Question: I'm a bit stumped. I have an unordered list with 5 items. The 3rd item is styled to appear larger than the others.
When clicking on an item, I would like that item to animate into the middle position (like a carousel), and for the remaining list items to shift up or down accordingly.

'''
<ul>
<li>one</li>
<li>two</li>
<li class="bigOne">three</li>
<li>four</li>
<li>five</li>
</ul>
'''
So if I clicked on the fifth item - the list would become:
'''
<ul>
<li>three</li>
<li>four</li>
<li class="bigOne">five</li>
<li>one</li>
<li>two</li>
</ul>
'''
And if clicking on the 2nd item the list would become:
'''
<ul>
<li>five</li>
<li>one</li>
<li class="bigOne">two</li>
<li>three</li>
<li>four</li>
</ul>
'''
I've been able to shift the item into the third position - however, I can't quite figure out how to shift all the other items up and animate them into position. I've spent hours messing about with various bits of code over the weekend - but cant get it working.
Here is a link to JS fiddle:
<URL>
As you can see - I'm getting a weird bunching at the start 1, 1 and no class is added to the middle (3rd) element.
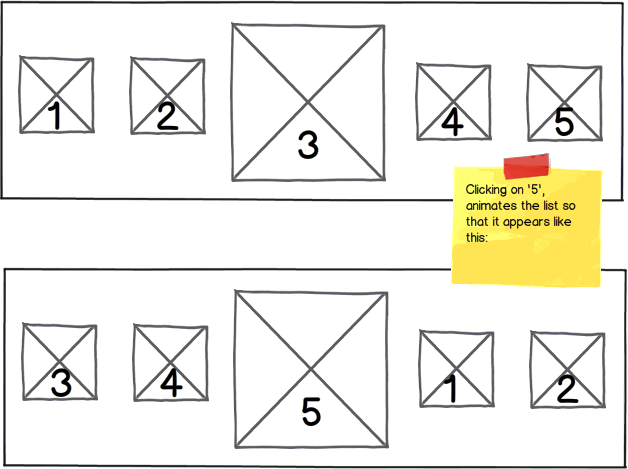
Answer: here is jquery plugin <URL> demo
and sourcecode is available at <URL>